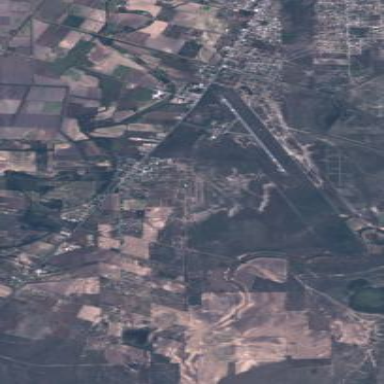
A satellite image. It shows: Public aerodrome or airport.